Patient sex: M
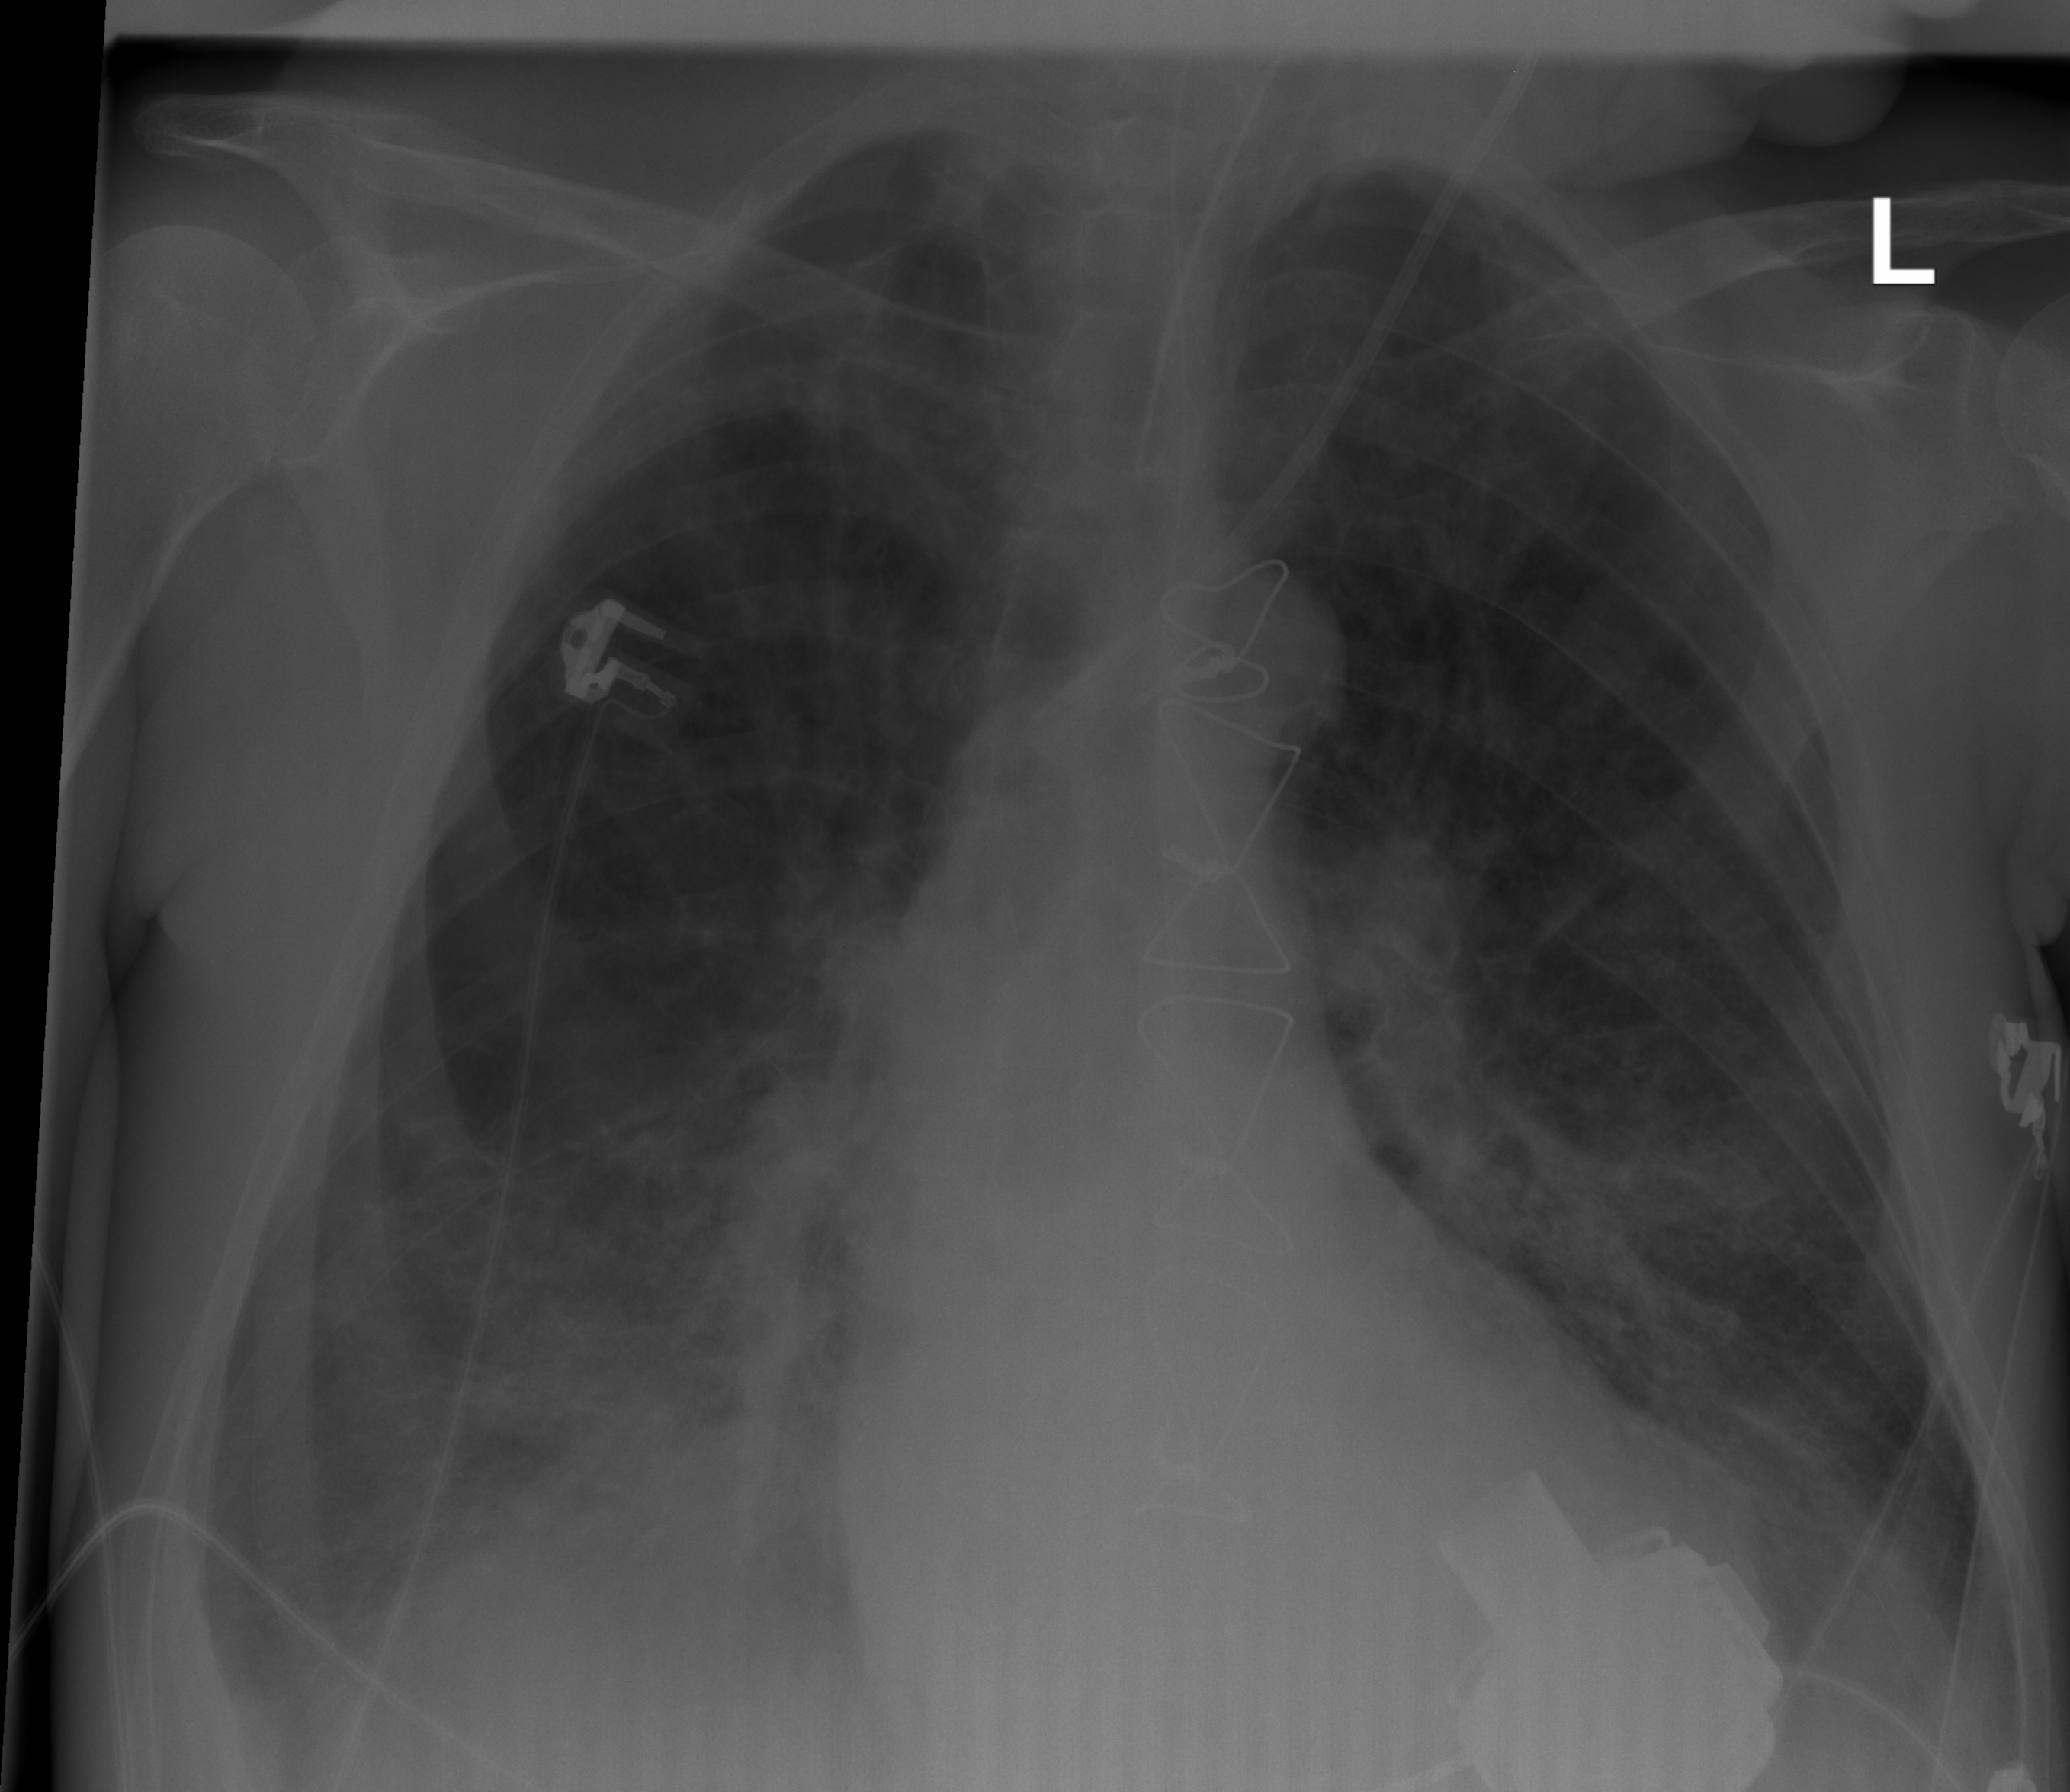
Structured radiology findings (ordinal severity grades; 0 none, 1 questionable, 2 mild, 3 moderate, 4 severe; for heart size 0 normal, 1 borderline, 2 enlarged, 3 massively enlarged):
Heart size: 1
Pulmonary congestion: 2
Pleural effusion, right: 2
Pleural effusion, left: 0
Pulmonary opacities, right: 3
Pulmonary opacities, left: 3
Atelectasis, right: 2
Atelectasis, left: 2